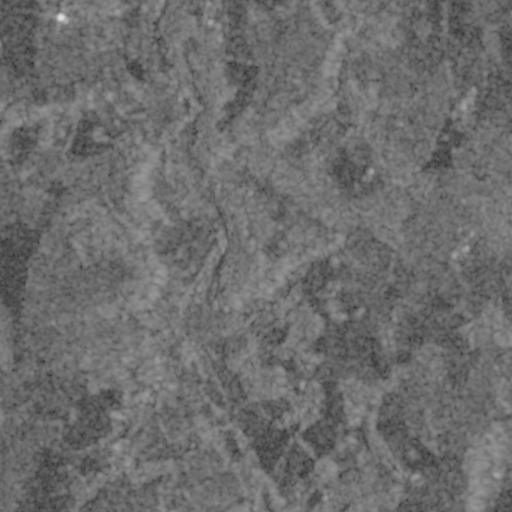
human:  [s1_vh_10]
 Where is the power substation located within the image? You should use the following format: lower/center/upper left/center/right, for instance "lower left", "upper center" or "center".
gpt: The power substation is located in the lower left of the image.
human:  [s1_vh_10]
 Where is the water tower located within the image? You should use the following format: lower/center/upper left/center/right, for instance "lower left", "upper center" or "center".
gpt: The water tower is located in the center right of the image.
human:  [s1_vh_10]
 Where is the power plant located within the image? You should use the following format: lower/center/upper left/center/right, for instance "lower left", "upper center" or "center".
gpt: There is no power plant in the image.

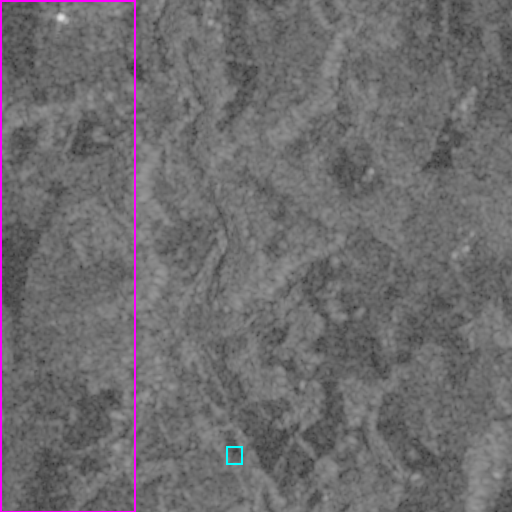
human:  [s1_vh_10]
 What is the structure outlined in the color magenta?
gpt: The structure outlined in magenta is a crop field.
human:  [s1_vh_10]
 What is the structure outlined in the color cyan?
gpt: The structure outlined in cyan is a park.
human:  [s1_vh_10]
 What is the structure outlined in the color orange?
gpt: There is no orange outline.